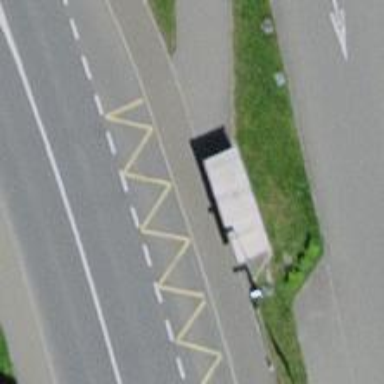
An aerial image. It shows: Bus stop with sheltered platform for public transport.